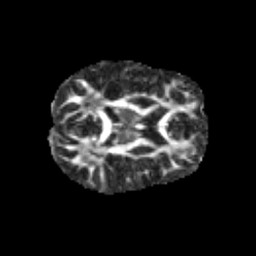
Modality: FA
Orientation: axial
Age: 10
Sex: female
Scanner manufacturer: siemens
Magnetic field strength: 3 T
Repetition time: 3.8 s
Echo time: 0.07 s